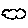
Label: cloud